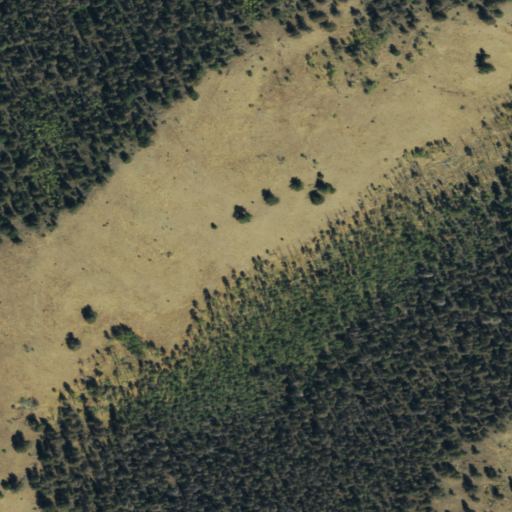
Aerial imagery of valley in Colorado named Cals Fork Gulch containing evergreen forest, grassland, deciduous forest, shrub, and mixed forest